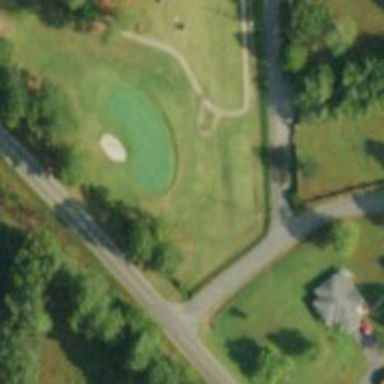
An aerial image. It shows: View of golf hole.